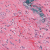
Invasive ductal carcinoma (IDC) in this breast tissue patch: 0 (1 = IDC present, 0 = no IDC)